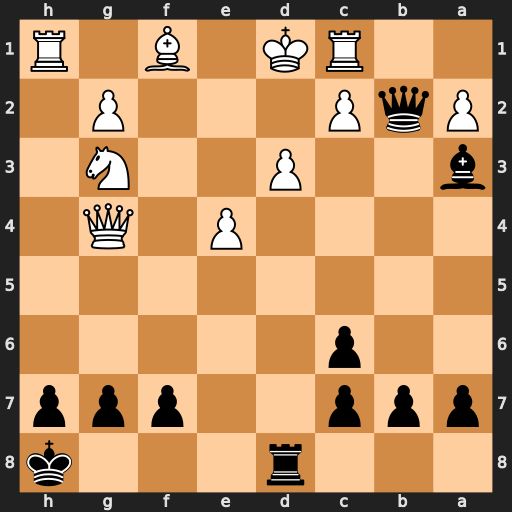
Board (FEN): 3r3k/ppp2ppp/2p5/8/4P1Q1/b2P2N1/PqP3P1/2RK1B1R
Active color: b
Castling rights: -
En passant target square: -
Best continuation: Qxc1+ Ke2 Qxc2+ Kf3 Qd1+